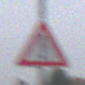
Verkehrszeichen: Gefahrenstelle
Umgebung: Outdoor, Suburban
Tageszeit: Midday
Wetter: Overcast
Licht: Natural
Jahreszeit: NotSpecified
Kontrast: LowContrast